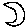
Label: moon